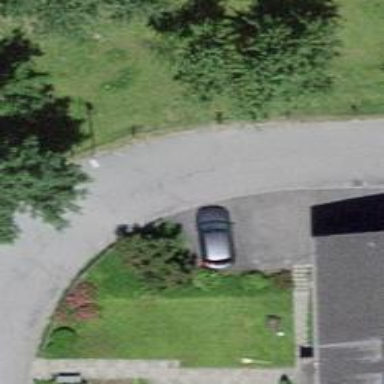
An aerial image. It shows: Residential road with asphalt surface.